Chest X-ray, AP view. Patient: 44 years old, sex F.
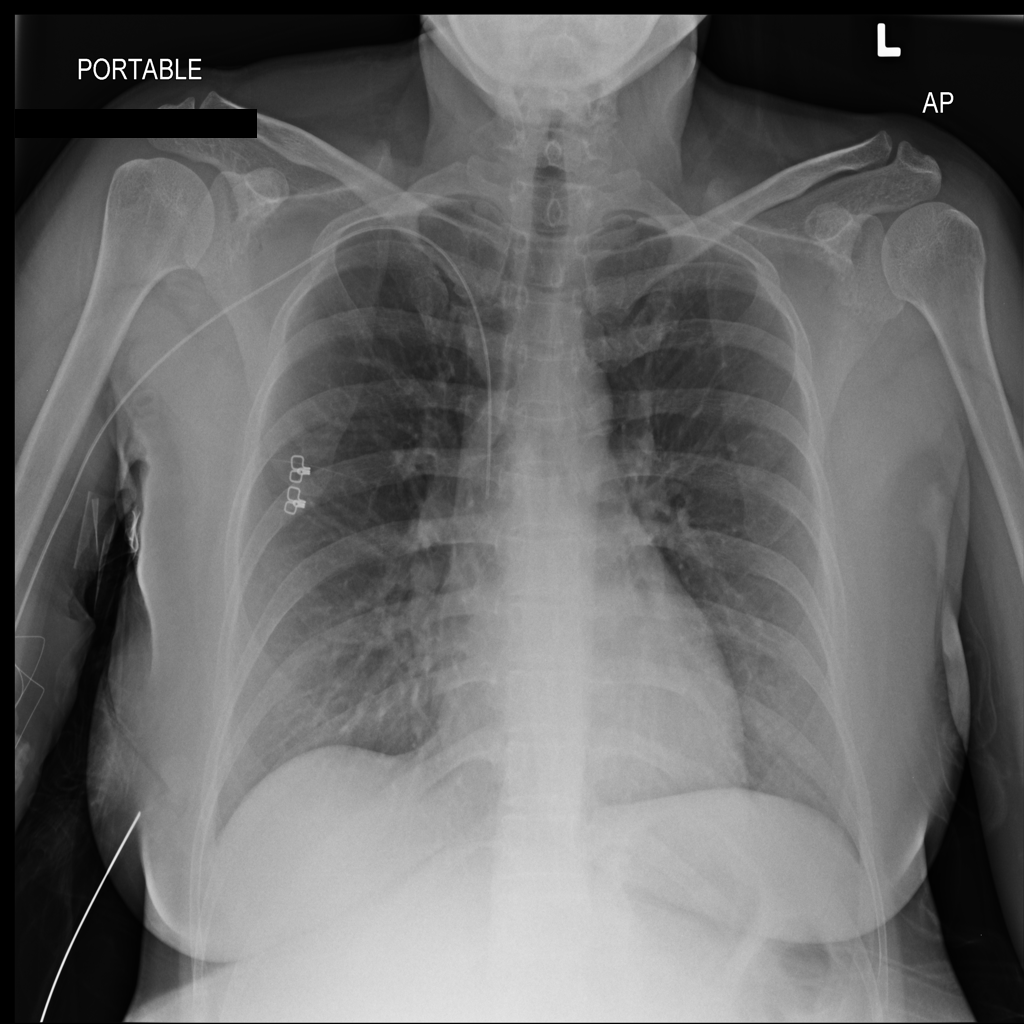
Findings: Infiltration